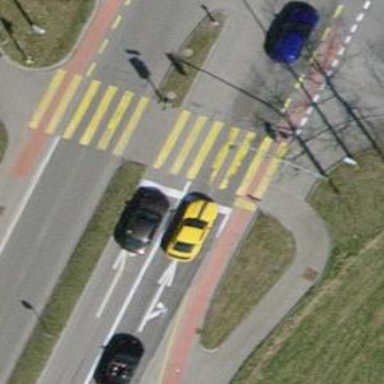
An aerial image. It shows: Road with traffic signals.